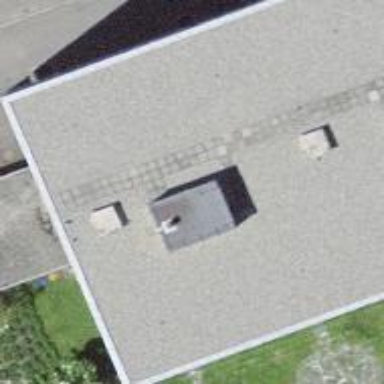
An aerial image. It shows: Garage with flat roof.